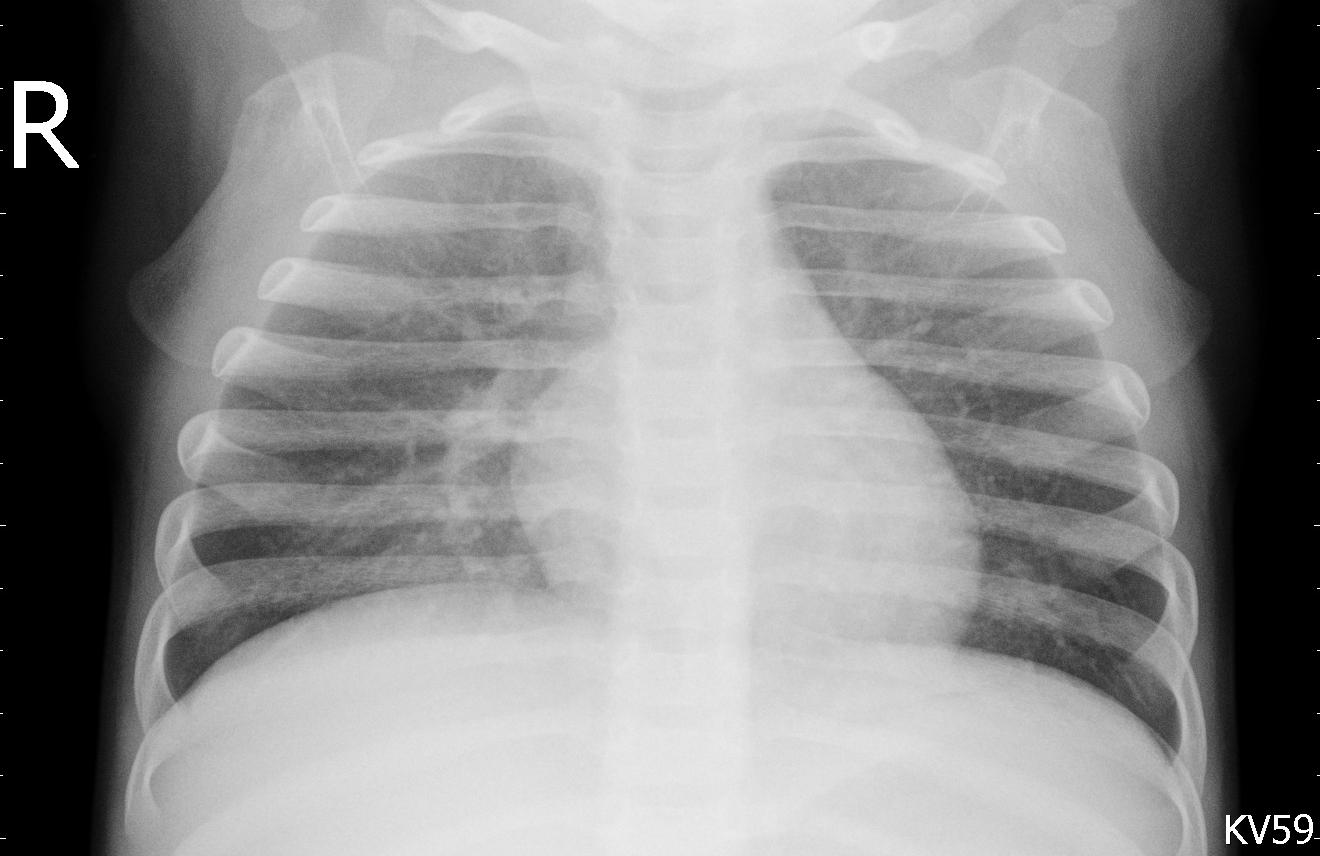
Diagnosis: PNEUMONIA